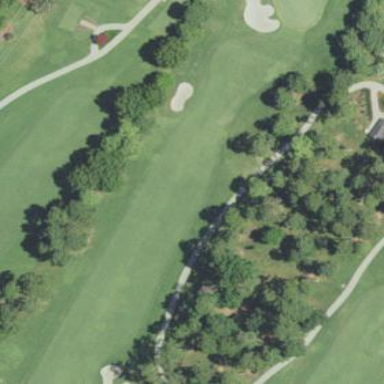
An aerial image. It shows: Golf fairway surrounded by grass.